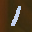
Label: 1